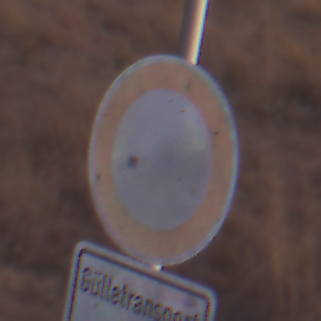
Verkehrszeichen: VerbotFahrzeugeAllerArt
Zusatzzeichen unten: BesondereFahrzeugeUndTransportgueter12
Umgebung: Outdoor, Nature
Tageszeit: SunriseSunset
Wetter: PartlyCloudy
Licht: Natural
Jahreszeit: NotSpecified
Kontrast: LowContrast